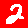
Digit: 2